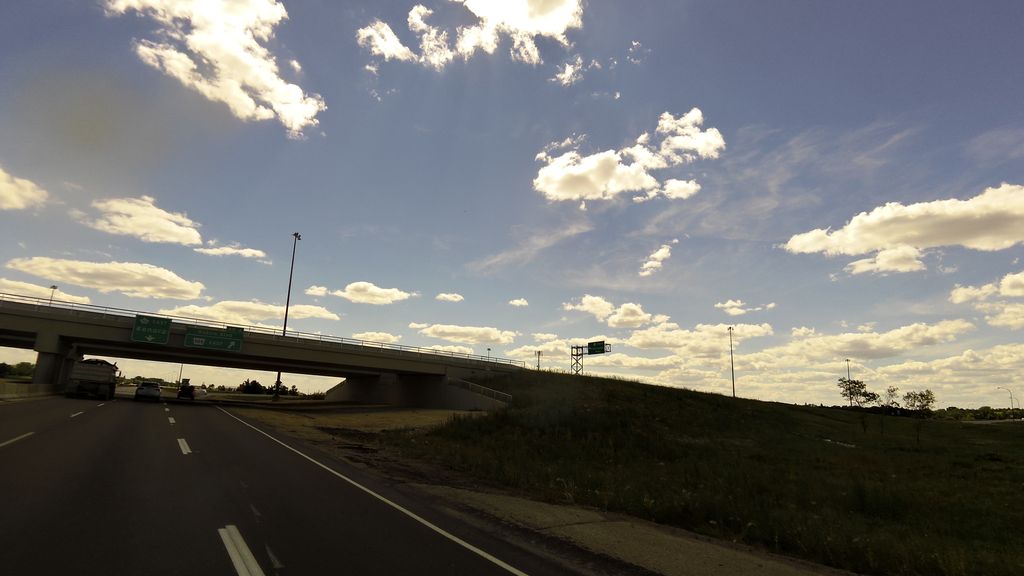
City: winnipeg